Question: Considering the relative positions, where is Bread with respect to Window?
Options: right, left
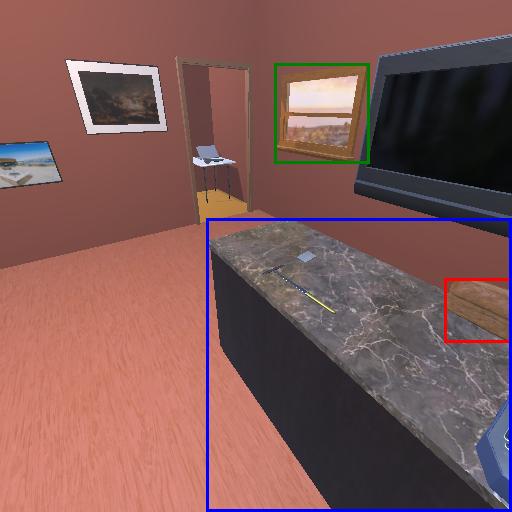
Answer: right